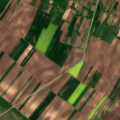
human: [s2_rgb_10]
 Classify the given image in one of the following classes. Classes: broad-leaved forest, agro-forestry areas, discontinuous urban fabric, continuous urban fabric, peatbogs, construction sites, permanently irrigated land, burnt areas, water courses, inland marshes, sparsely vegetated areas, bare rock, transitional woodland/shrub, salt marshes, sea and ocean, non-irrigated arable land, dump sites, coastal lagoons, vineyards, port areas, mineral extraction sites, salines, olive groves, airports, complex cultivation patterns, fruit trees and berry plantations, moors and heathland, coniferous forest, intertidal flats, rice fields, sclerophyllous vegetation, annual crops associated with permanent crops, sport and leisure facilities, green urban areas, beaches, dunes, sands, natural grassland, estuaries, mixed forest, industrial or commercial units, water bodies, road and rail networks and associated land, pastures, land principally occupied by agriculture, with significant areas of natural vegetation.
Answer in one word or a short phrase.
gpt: non-irrigated arable land, land principally occupied by agriculture, with significant areas of natural vegetation, natural grassland